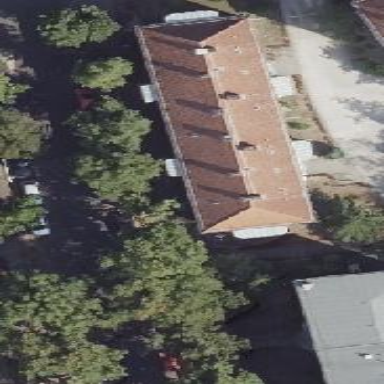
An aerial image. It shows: Hipped roof apartment building.